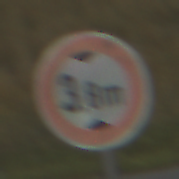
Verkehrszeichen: TatsaechlicheHoehe
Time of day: SunriseSunset
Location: Outdoor (RoadRail)
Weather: PartlyCloudy
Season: NotSpecified
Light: Natural